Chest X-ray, PA view. Patient: 64 years old, sex F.
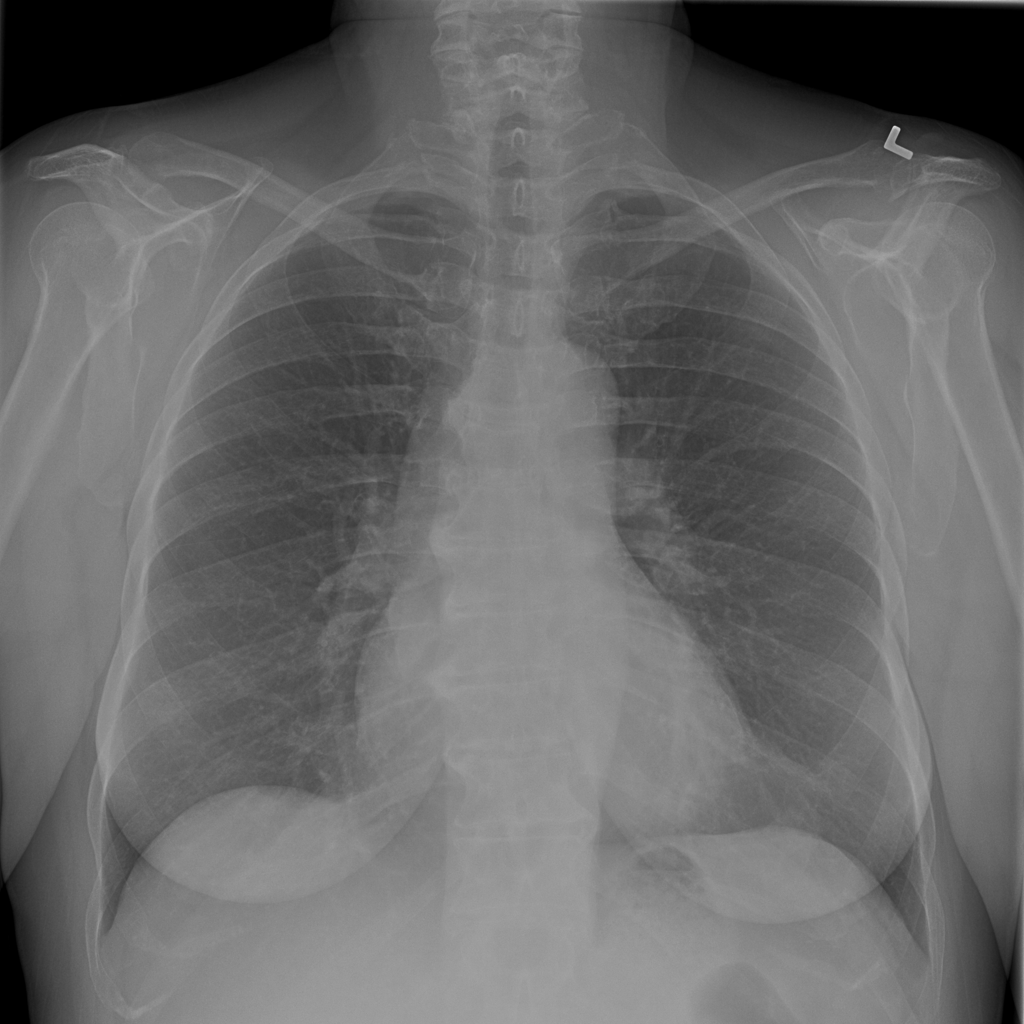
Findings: Cardiomegaly